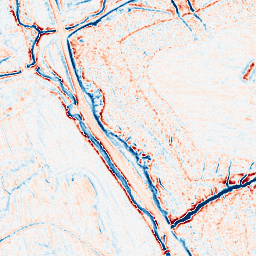
Category: edge_preserving
Decomposition family: anisotropic_diffusion
Decomposition parameters: iterations: 10
kappa: 30
gamma: 0.15
Upsampling method: linear_exact
Upsampling parameters: scale: 4
Upsampling scale: 4